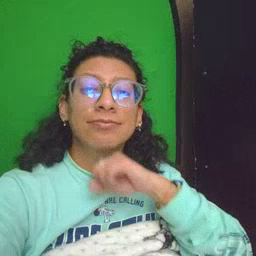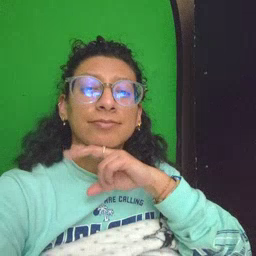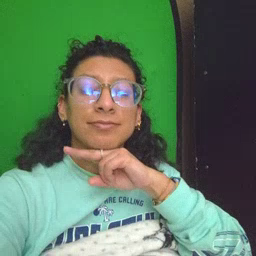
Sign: frog